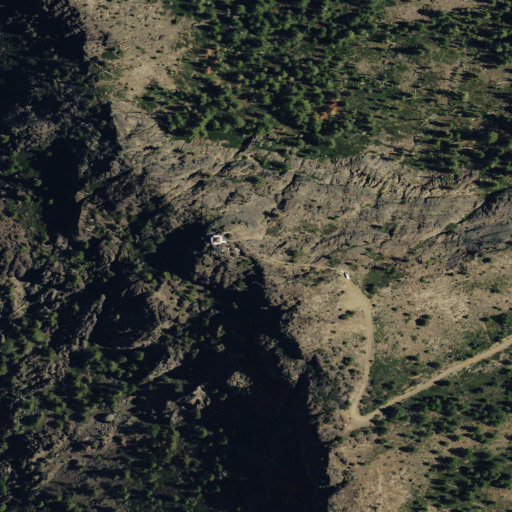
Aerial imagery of mountain in California named Dixie Mountain containing shrub, grassland, and evergreen forest